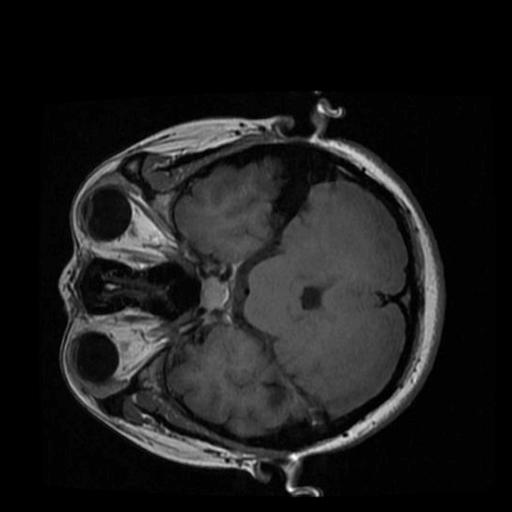
Label: brain_tumor